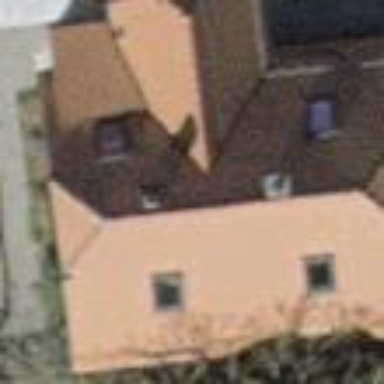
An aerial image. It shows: Residential building with gambrel roof.